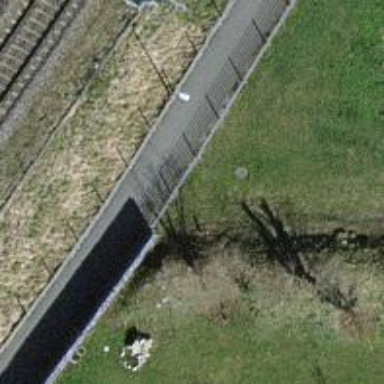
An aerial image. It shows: Wire fence.